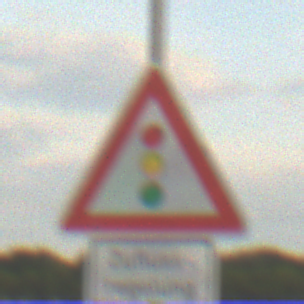
Verkehrszeichen: Lichtzeichenanlage
Zusatzzeichen unten: HinweisDurchVerbaleAngabe7
Umgebung: Outdoor, RoadRail
Tageszeit: SunriseSunset
Wetter: PartlyCloudy
Licht: Natural
Jahreszeit: NotSpecified
Kontrast: LowContrast